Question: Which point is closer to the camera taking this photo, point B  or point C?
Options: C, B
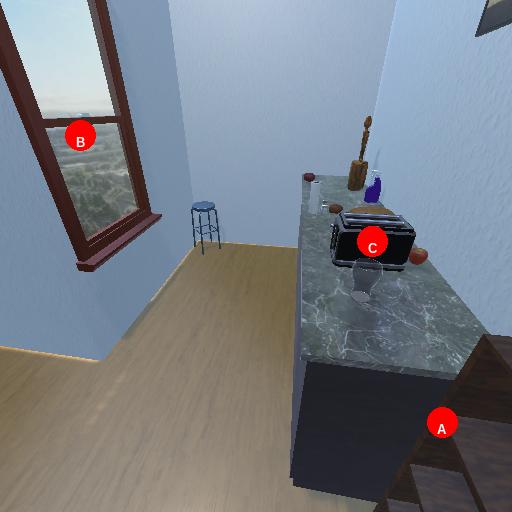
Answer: C